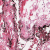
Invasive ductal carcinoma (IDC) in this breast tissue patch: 0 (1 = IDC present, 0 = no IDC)